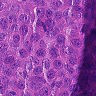
Metastatic tissue present: yes